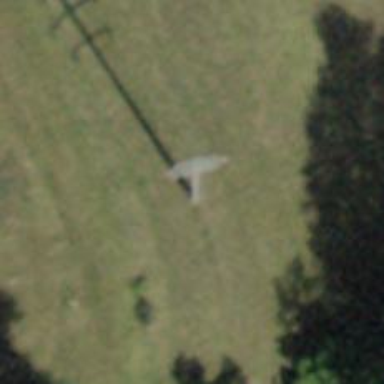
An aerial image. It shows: Power pole.